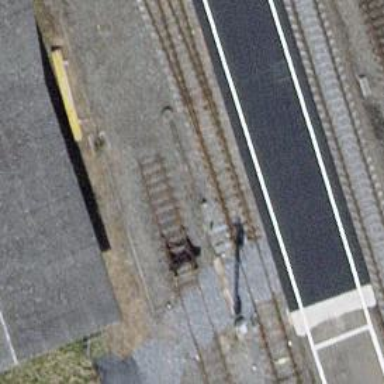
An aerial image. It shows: Railway buffer stop.